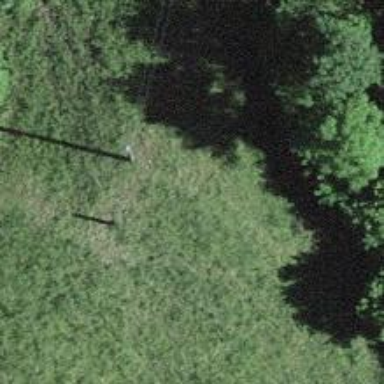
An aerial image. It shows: Power pole.